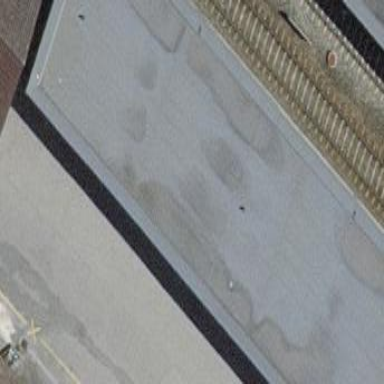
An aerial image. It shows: View of roof of building.